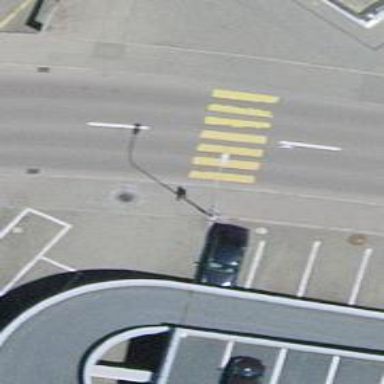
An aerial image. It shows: Marked road crossing with visible markings.